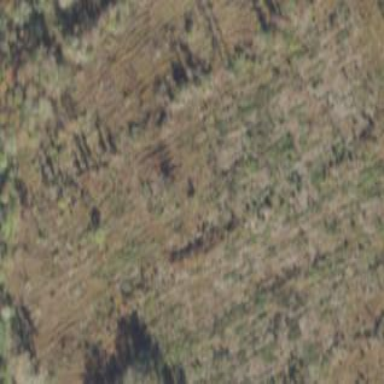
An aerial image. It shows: Forest area dominated by needle-leaved trees.